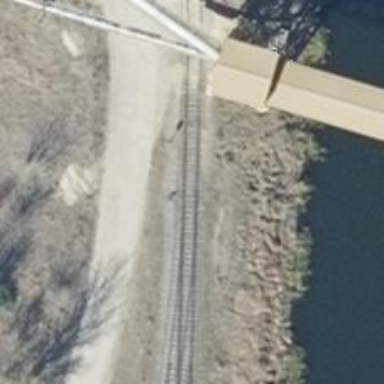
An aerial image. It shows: Railway switch.